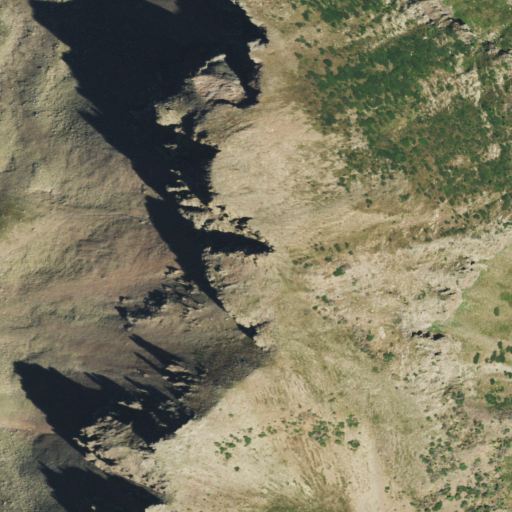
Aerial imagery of mountain in Colorado named Sawtooth Mountain containing grassland, barren land, and deciduous forest